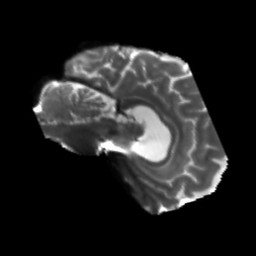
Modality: T2w
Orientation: sagittal
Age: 56
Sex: male
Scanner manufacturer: siemens
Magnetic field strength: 3 T
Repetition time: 5.25 s
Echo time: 0.08 s